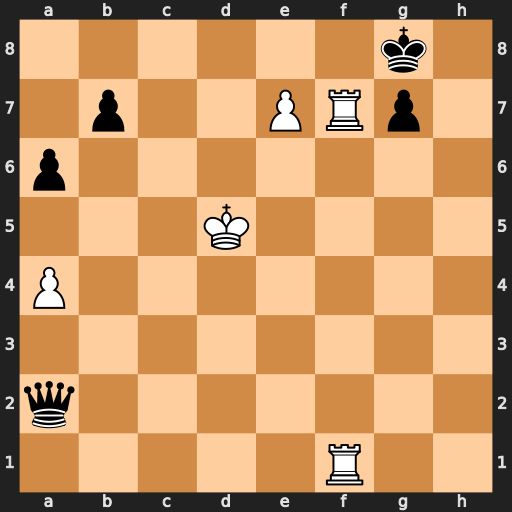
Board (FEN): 6k1/1p2PRp1/p7/3K4/P7/8/q7/5R2
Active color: w
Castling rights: -
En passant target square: -
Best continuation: Kd6 Qa3+ Kc7 Qc5+ Kb8